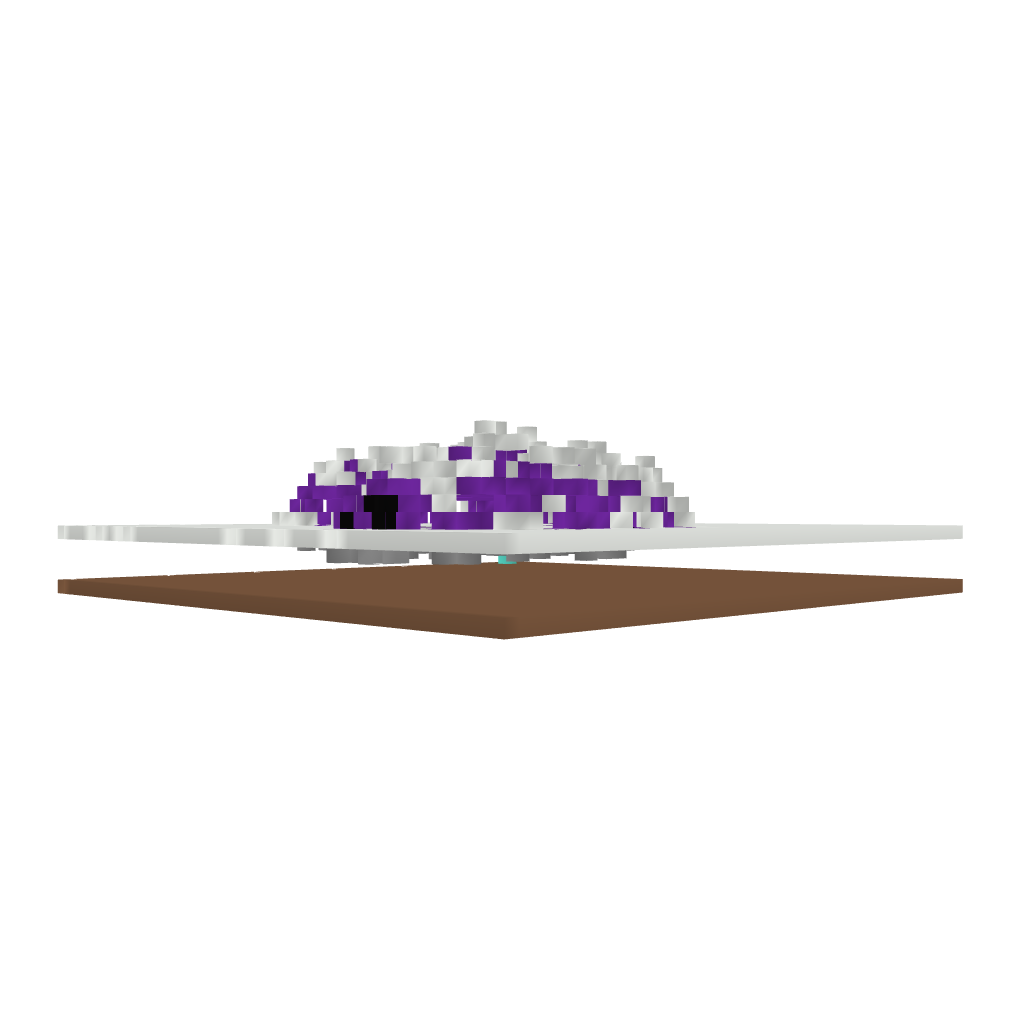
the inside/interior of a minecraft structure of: Secret Room